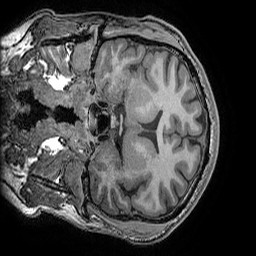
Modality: T1w
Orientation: coronal
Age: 27
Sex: male
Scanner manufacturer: ge
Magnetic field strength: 3 T
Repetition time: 0.008184 s
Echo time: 0.003192 s